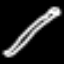
Label: pencil